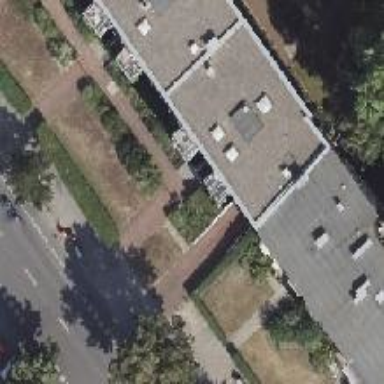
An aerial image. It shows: Parking entrance.